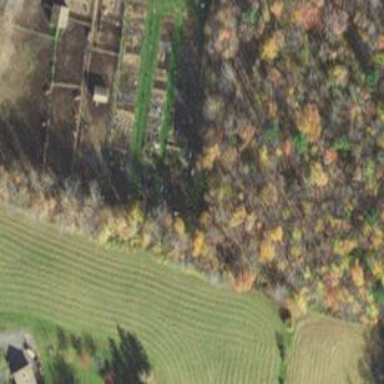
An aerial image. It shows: Community garden filled with leisure land.